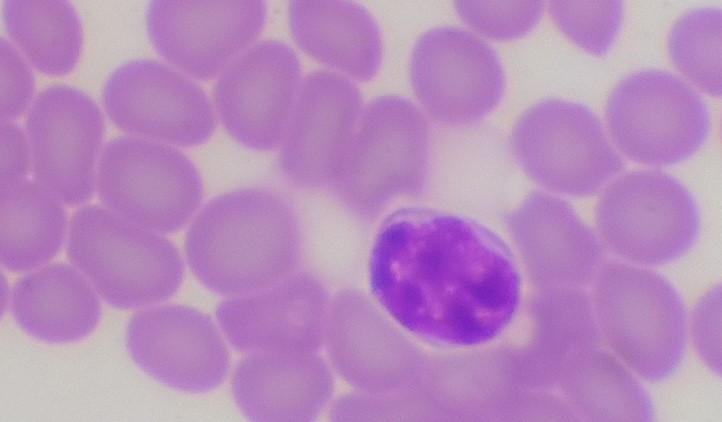
White blood cell type: Lymphocyte